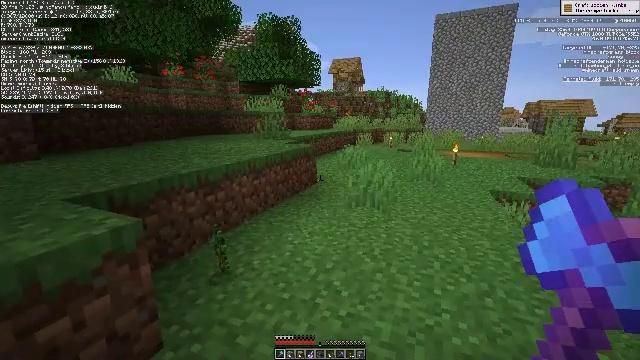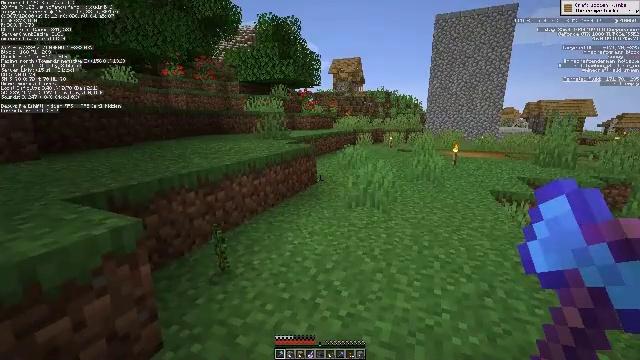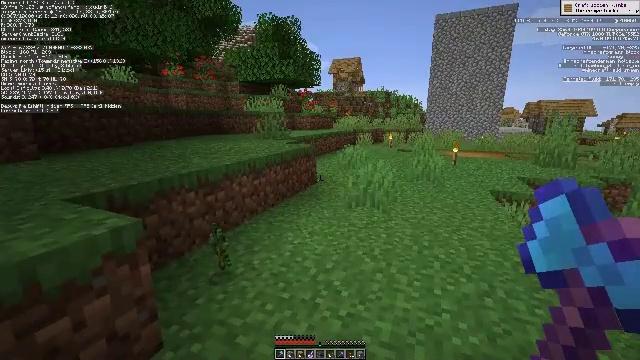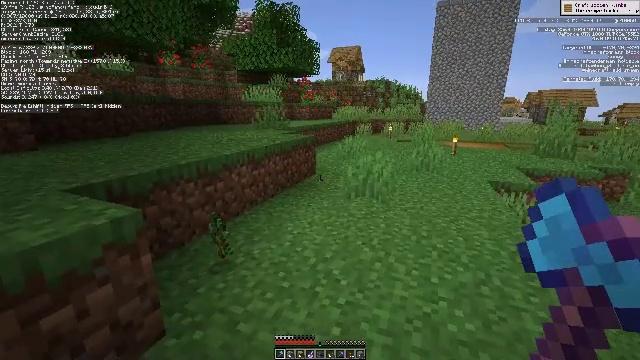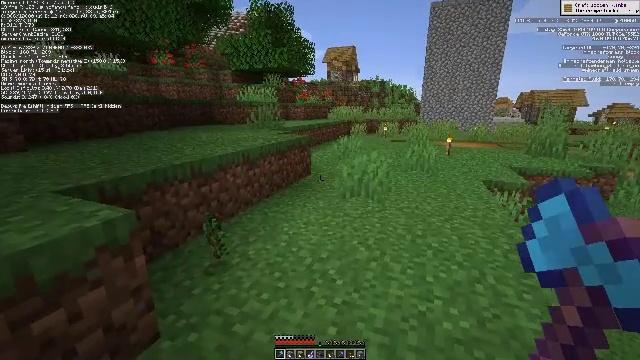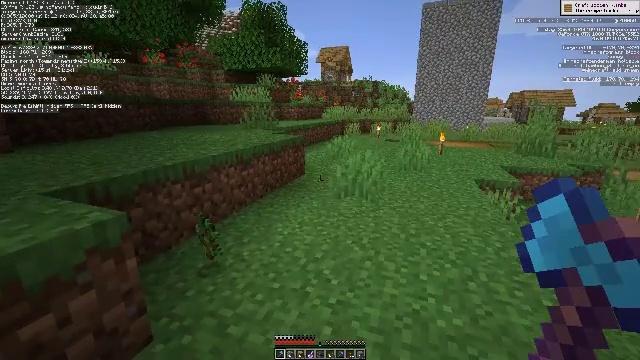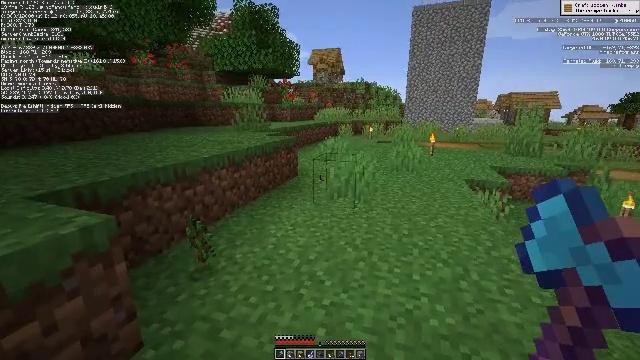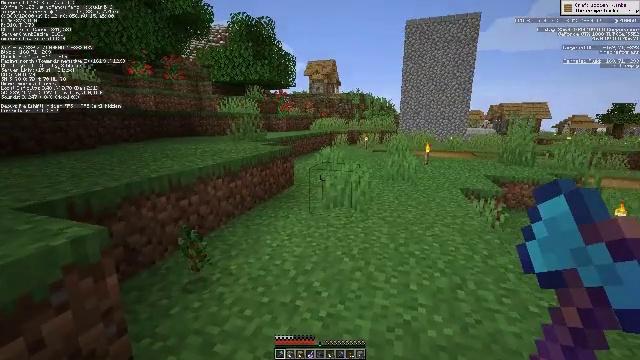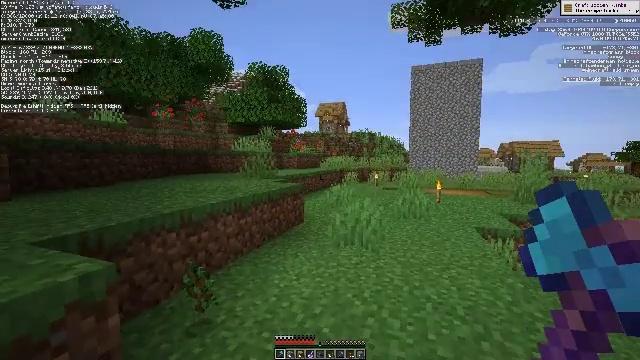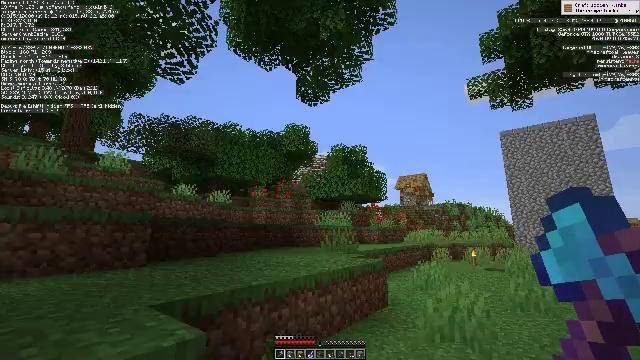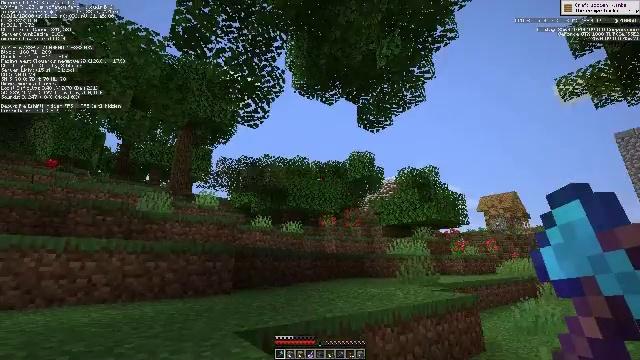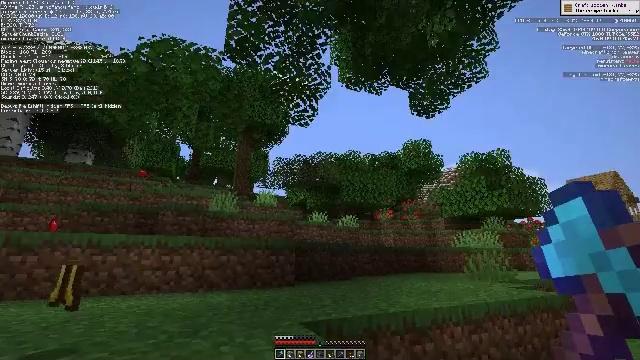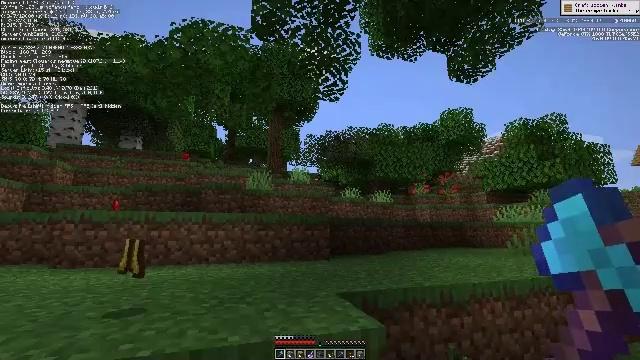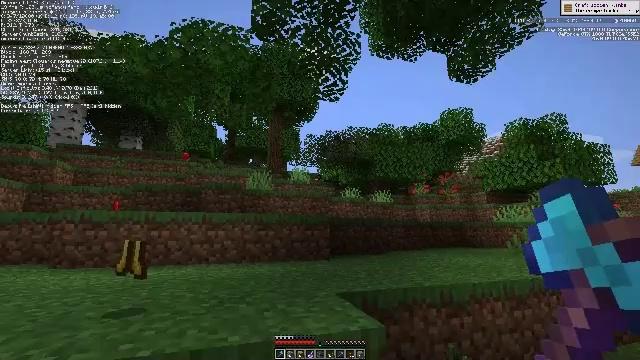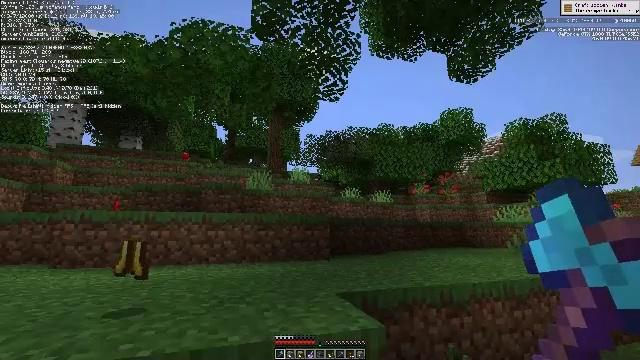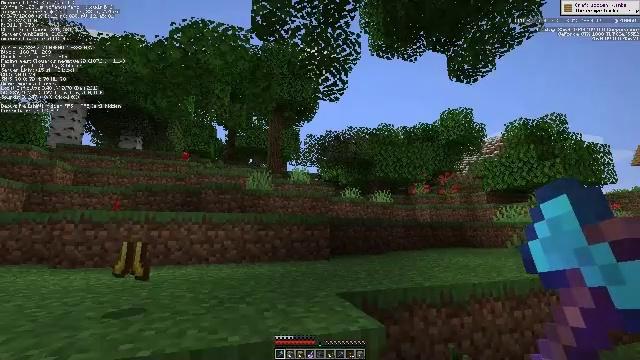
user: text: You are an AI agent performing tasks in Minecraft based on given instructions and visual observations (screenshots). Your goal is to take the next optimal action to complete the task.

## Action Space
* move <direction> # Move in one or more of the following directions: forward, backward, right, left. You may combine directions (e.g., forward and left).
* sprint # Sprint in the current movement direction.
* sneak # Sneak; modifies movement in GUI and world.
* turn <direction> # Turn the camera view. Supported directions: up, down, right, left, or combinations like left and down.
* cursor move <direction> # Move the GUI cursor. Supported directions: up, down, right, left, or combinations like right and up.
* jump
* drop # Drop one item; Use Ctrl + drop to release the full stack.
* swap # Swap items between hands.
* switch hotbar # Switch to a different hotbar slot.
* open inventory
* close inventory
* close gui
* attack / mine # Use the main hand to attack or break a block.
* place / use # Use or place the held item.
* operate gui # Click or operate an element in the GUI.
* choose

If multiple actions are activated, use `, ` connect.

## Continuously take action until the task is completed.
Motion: motion action
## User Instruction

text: Drop a blaze powder.
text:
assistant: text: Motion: no_op
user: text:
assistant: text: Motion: no_op
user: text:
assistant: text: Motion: turn down
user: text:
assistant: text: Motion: turn right
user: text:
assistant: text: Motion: turn right
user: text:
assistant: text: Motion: turn right
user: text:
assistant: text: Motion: turn up
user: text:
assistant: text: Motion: turn left and up
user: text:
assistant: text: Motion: turn left and up
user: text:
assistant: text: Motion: turn left and up
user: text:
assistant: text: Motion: turn left and down
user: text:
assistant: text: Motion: turn left and down
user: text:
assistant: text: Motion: no_op
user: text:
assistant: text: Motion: no_op
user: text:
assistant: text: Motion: no_op
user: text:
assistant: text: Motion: no_op
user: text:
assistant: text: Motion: no_op
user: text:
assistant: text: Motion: move forward, turn up
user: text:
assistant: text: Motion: move forward, turn up
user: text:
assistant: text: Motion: move forward, turn left and down
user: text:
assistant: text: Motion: move forward, turn left and down
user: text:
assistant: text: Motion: move forward, turn down
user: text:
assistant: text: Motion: move forward, turn right and down
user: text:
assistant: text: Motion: move forward and move right, turn right and down
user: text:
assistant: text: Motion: move forward and move right, turn right and down
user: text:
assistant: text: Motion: move forward and move right, turn right and down
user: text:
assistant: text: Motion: move forward and move right
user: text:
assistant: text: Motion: move forward and move right
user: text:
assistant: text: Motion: move forward
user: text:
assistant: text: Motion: move forward